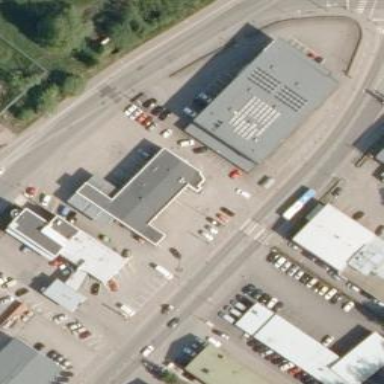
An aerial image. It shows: Building dedicated to vehicle inspection.